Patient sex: F
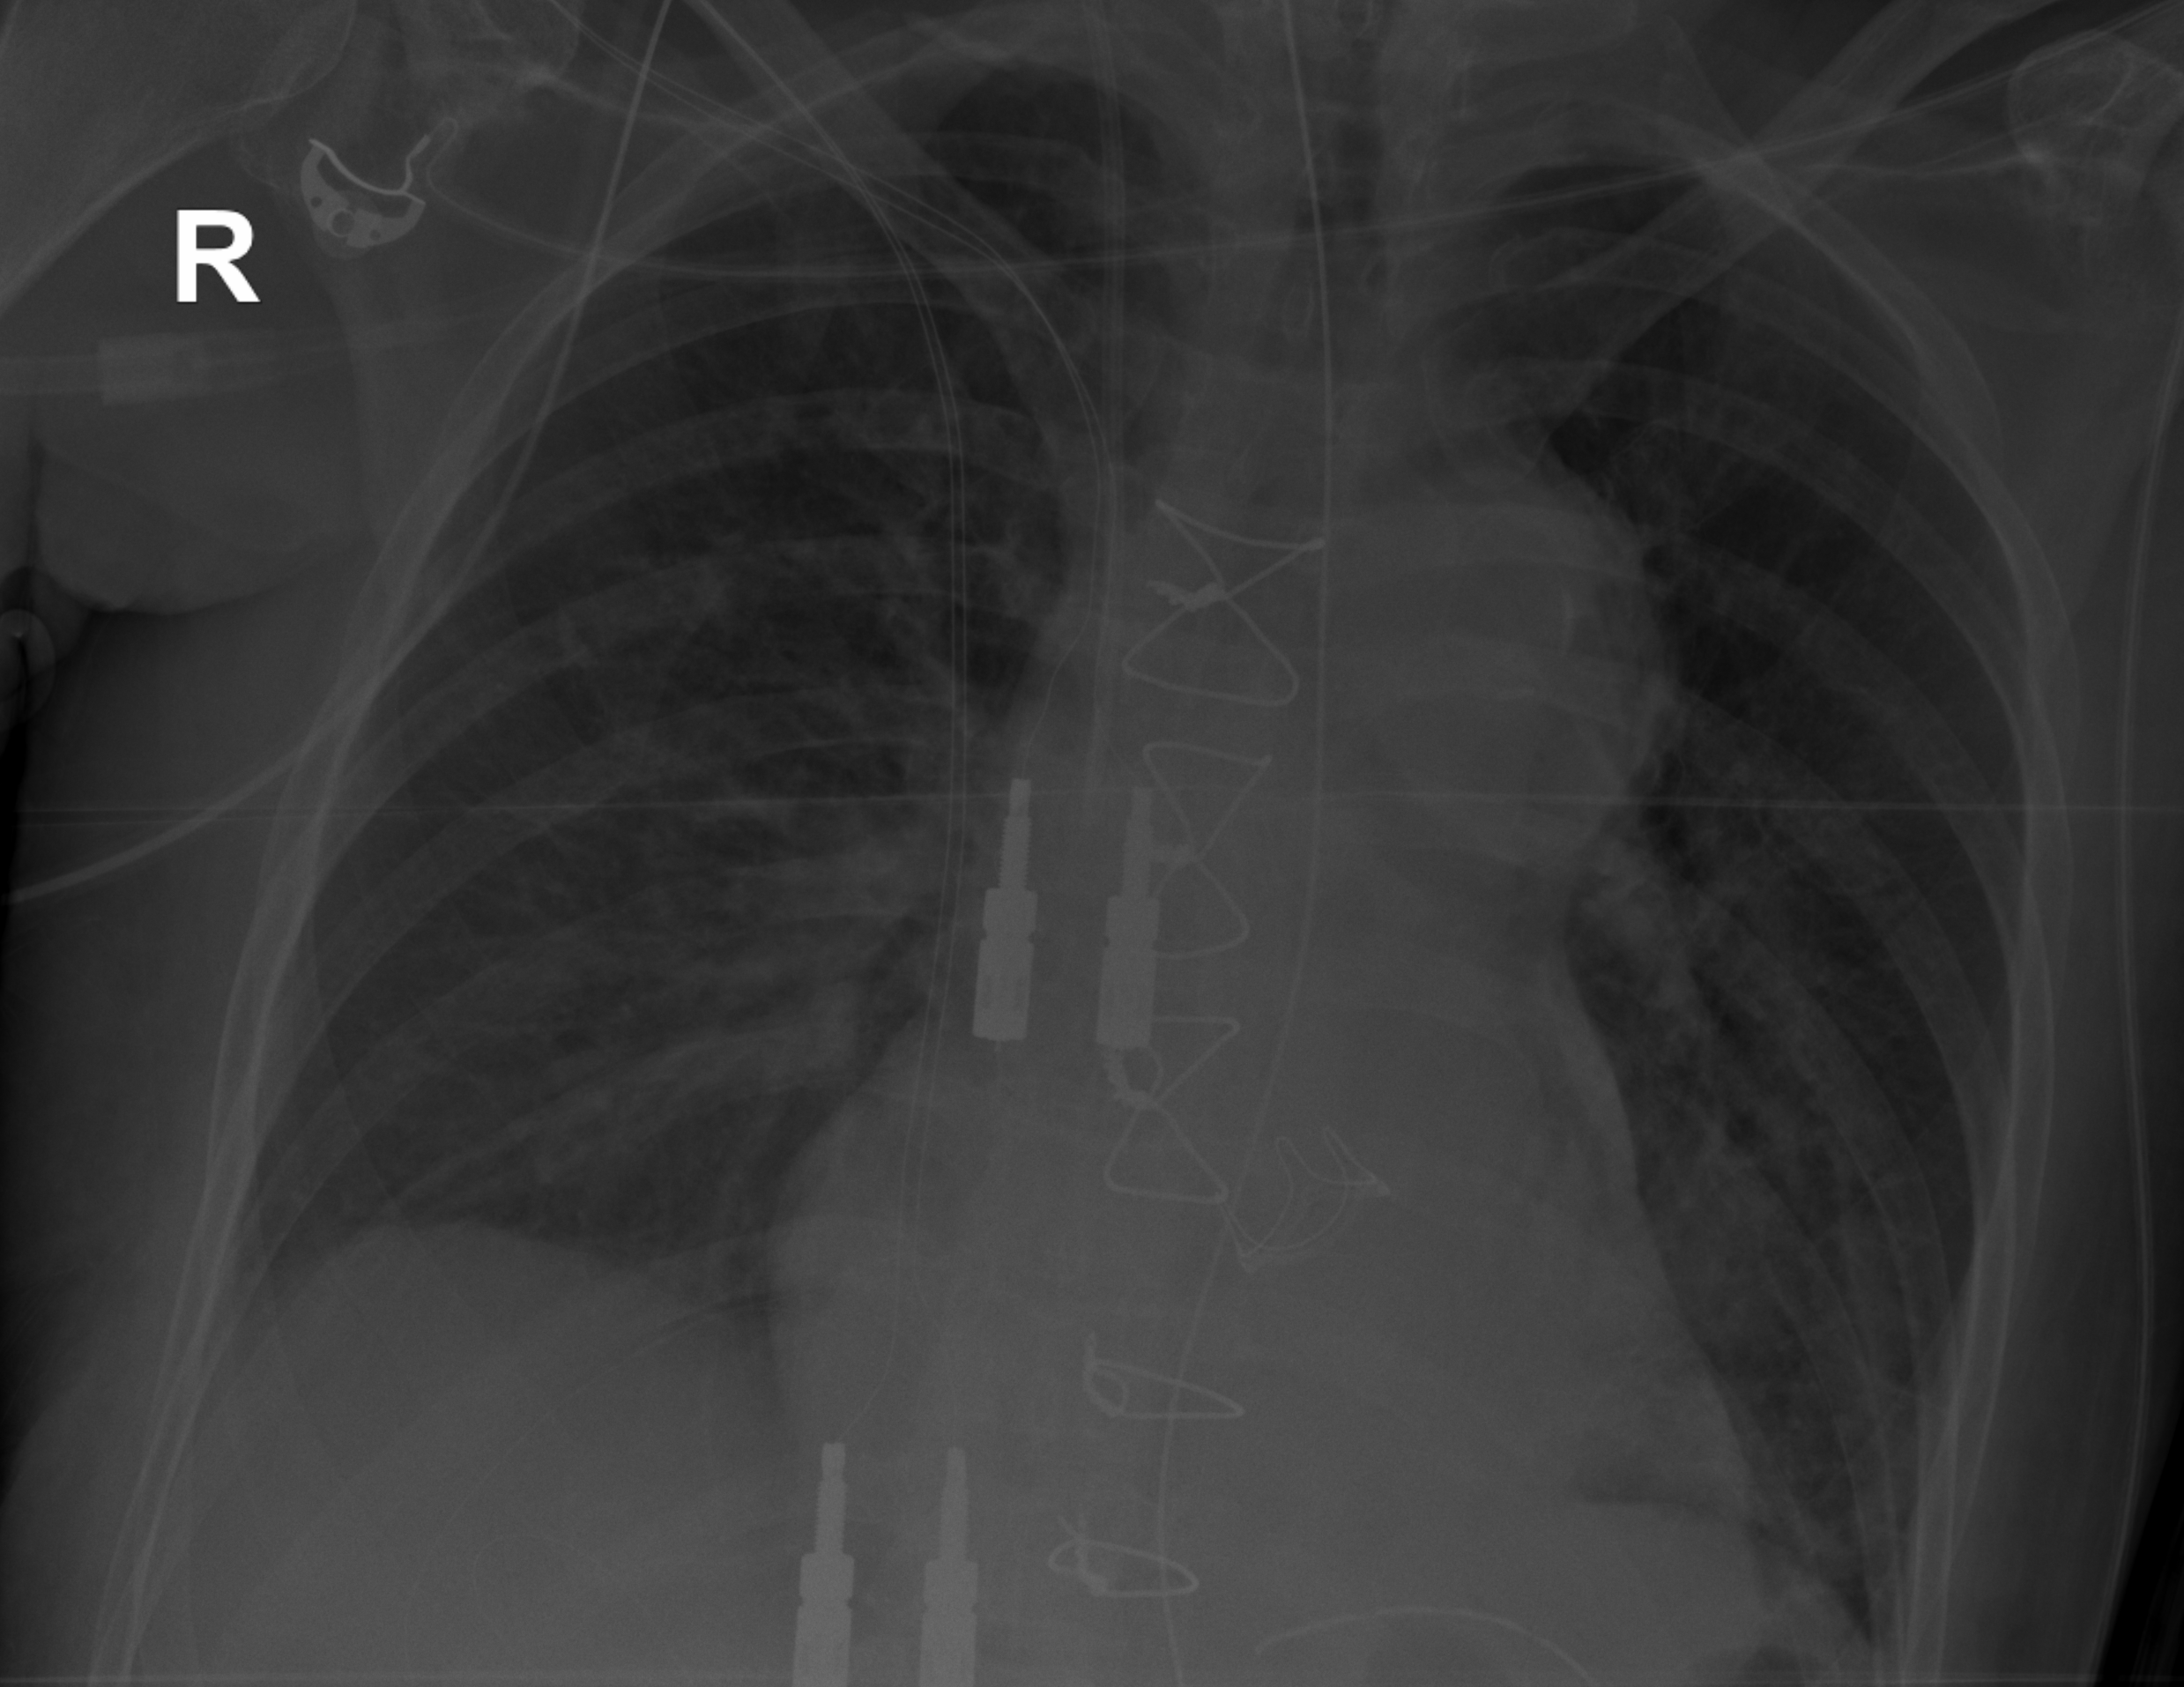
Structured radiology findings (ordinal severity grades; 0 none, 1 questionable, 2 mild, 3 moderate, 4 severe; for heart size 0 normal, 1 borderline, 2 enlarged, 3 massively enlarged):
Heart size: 2
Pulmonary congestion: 2
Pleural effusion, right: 0
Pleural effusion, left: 0
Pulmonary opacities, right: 0
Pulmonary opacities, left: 0
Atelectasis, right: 0
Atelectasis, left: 2